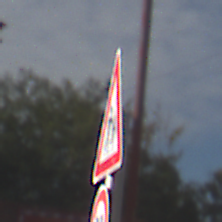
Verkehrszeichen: KinderLinks
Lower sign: Geschwindigkeit90
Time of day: MorningAfternoon
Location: Outdoor (Special)
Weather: PartlyCloudy
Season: NotSpecified
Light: Natural